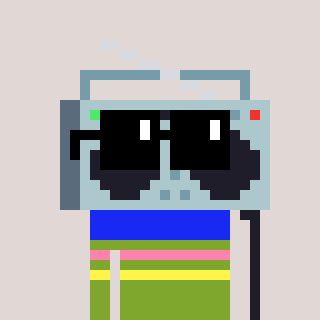
a pixel art character with square black sunglasses, a boombox-shaped head and a slimegreen-colored body on a warm background